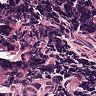
Metastatic tissue present: no